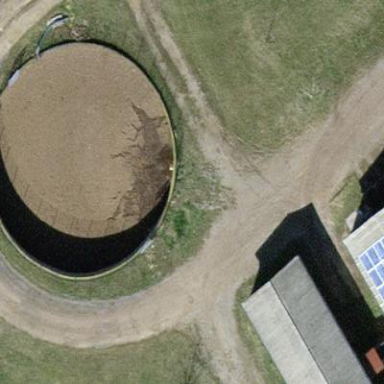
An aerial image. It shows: Storage tank that is man-made.